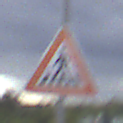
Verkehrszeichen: FussgaengerueberwegRechts
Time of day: MorningAfternoon
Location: Outdoor (Suburban)
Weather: PartlyCloudy
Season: NotSpecified
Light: Natural